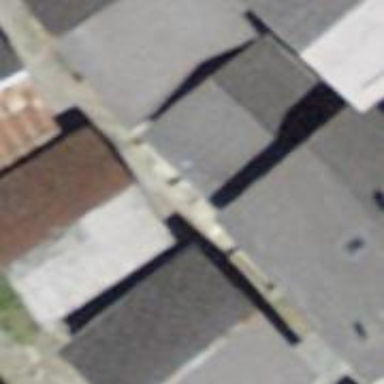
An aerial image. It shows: Alleyway designated as service road.